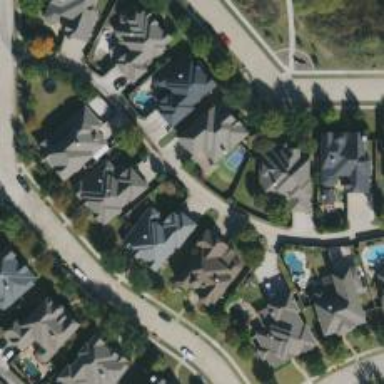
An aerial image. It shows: Alley classified as service road.